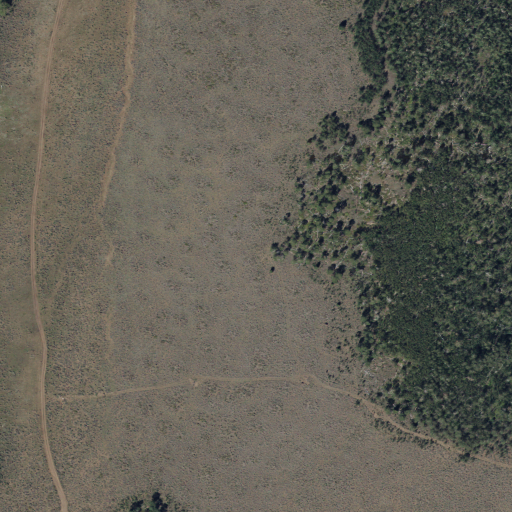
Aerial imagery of plain(s) in Utah named Mule Flat containing shrub, deciduous forest, and evergreen forest